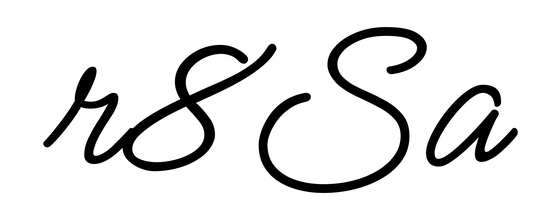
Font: MeowScript-Regular